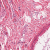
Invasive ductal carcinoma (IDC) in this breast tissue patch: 0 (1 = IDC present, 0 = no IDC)